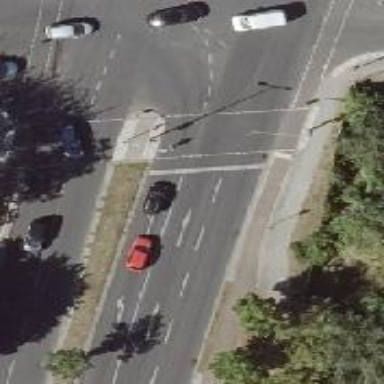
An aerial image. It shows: Road with traffic signals.